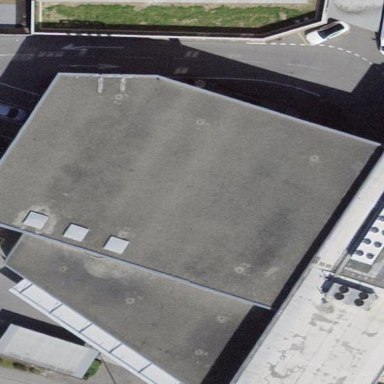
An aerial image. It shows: Flat roof retail building.